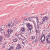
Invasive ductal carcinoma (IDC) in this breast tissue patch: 0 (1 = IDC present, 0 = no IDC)